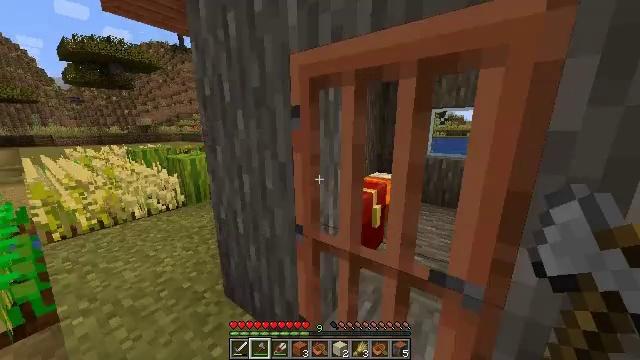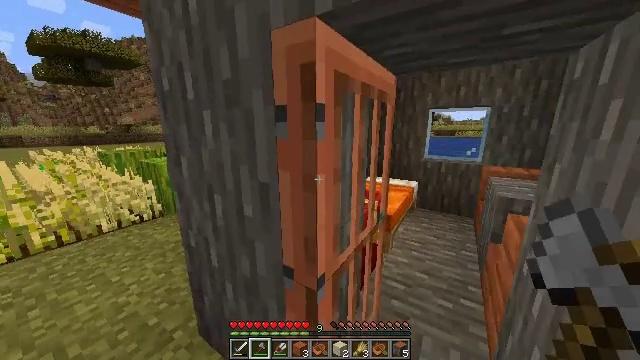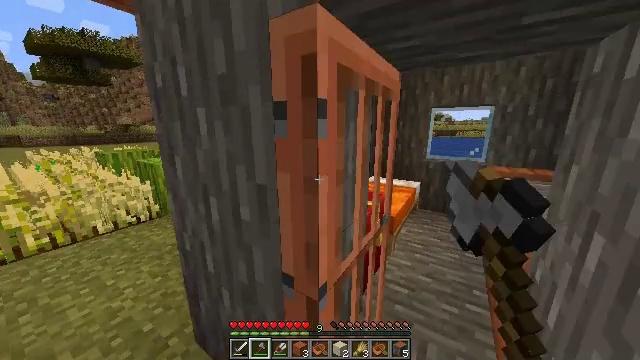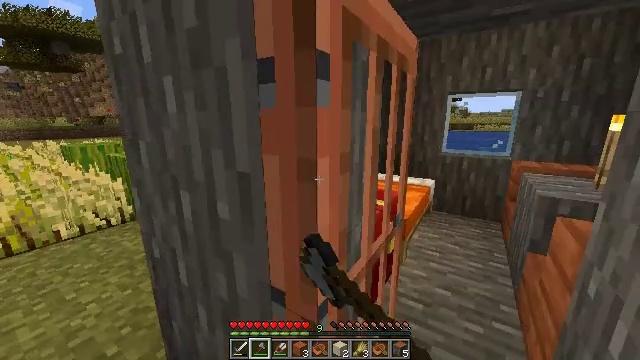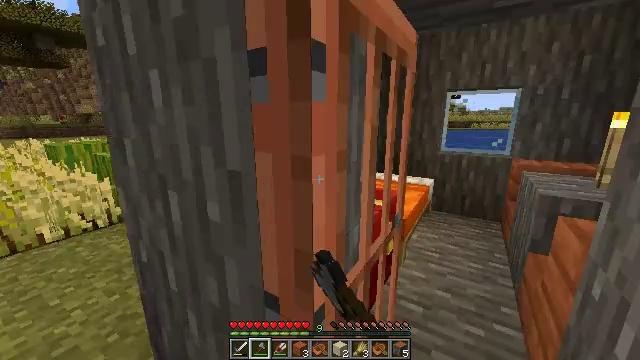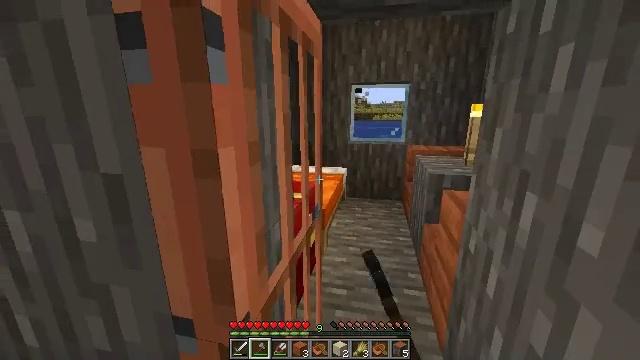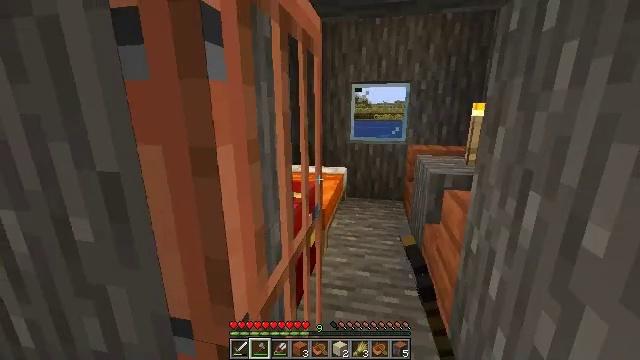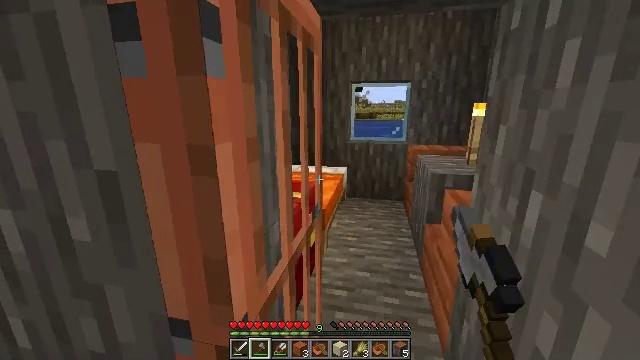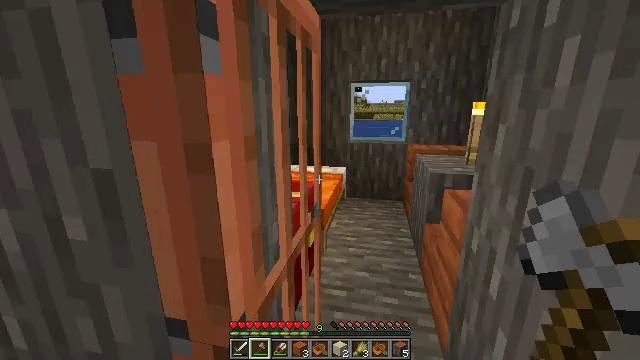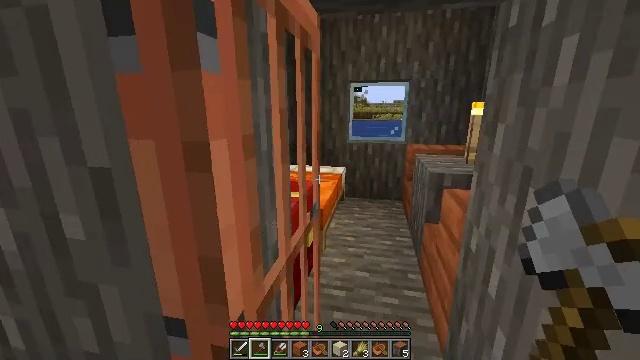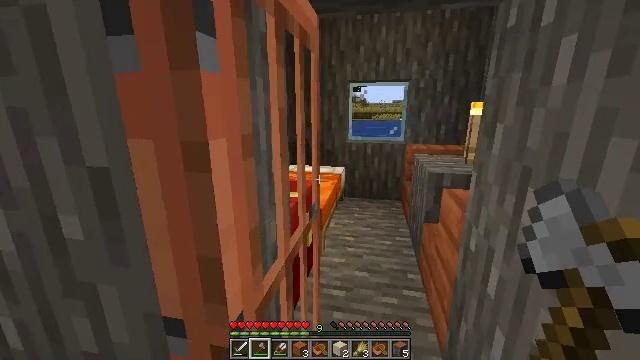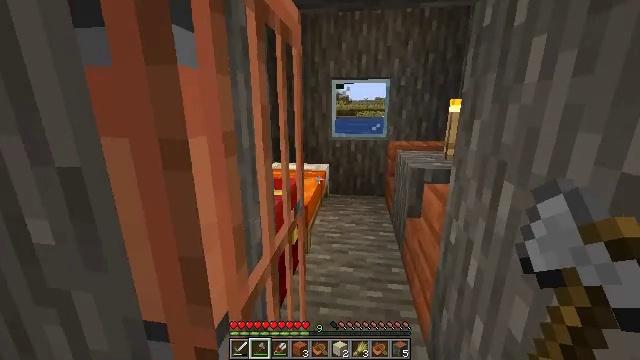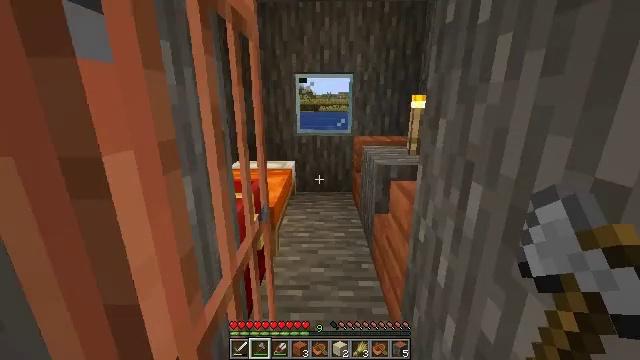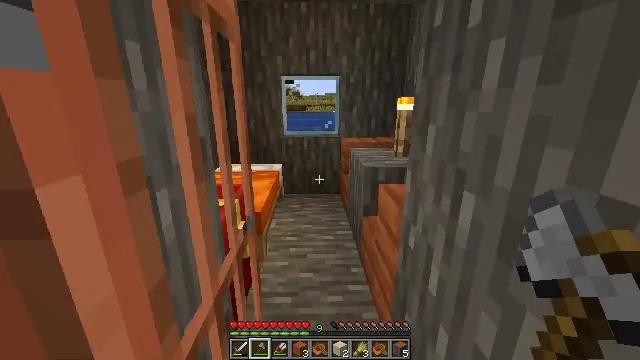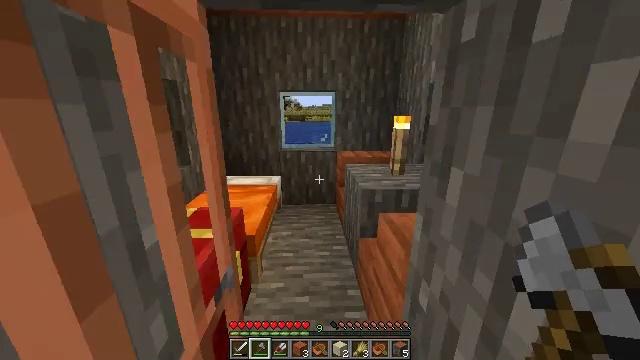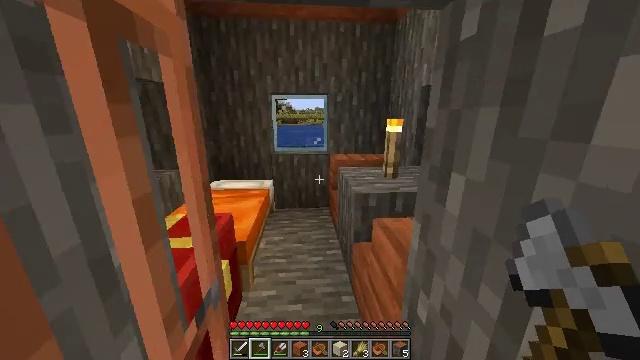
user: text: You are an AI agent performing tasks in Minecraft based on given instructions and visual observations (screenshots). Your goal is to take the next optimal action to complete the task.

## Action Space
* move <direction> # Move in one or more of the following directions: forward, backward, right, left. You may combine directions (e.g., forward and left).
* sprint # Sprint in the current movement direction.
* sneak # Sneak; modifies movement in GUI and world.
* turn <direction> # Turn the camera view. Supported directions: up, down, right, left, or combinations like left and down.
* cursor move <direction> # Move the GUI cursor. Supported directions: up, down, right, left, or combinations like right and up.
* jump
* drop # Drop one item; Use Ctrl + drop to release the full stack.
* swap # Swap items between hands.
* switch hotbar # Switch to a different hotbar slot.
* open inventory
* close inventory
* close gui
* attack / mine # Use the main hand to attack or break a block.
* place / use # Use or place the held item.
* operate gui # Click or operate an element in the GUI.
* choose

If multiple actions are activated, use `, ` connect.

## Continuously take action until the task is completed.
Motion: motion action
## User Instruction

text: Attack the orange bed to pick it up.
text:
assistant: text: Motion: sprint, turn right, use / place
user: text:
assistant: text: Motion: use / place
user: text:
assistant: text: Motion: use / place
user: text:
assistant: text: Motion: use / place
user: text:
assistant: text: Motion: turn right and down
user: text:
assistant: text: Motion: no_op
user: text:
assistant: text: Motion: no_op
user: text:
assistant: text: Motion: no_op
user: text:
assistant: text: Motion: no_op
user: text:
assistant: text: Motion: no_op
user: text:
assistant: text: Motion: turn right
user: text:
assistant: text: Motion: move forward, sprint, turn right and down
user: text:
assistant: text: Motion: move forward, sprint, turn right
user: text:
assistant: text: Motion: move forward, sprint
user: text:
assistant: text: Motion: move forward, sprint, turn right
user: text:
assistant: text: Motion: move forward, sprint
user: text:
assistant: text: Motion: move forward, sprint
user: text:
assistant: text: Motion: move forward, sprint
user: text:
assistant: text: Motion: move forward, sprint
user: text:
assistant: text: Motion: move forward, sprint
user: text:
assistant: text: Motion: move forward, sprint, turn left and down
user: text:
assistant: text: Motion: move forward, sprint
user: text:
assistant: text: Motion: move forward, sprint, turn down
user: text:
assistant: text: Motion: sprint, turn down
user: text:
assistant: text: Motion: no_op
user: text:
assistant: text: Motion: turn left and down
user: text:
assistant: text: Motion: turn left and down
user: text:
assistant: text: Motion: turn left and down
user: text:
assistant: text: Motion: turn left and down
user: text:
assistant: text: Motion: turn left and down